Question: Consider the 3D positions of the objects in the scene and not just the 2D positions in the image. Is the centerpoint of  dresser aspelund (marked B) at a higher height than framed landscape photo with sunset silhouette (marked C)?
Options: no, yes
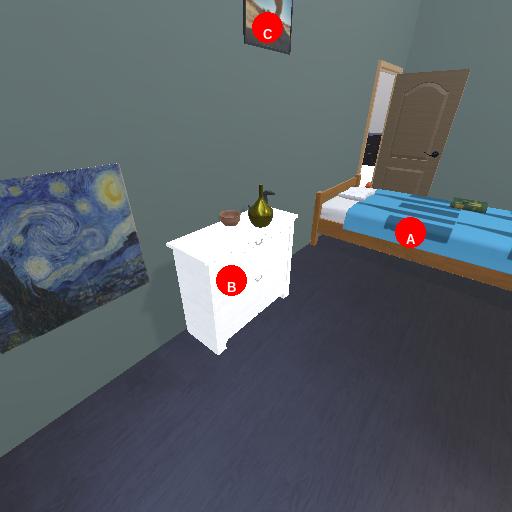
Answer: no